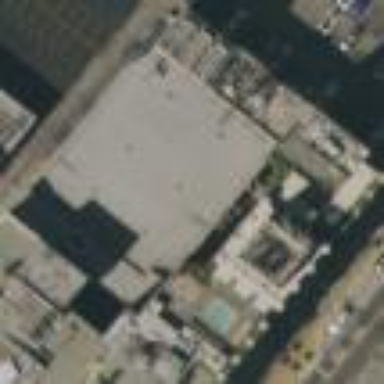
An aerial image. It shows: Commercial building that serves as hotel.